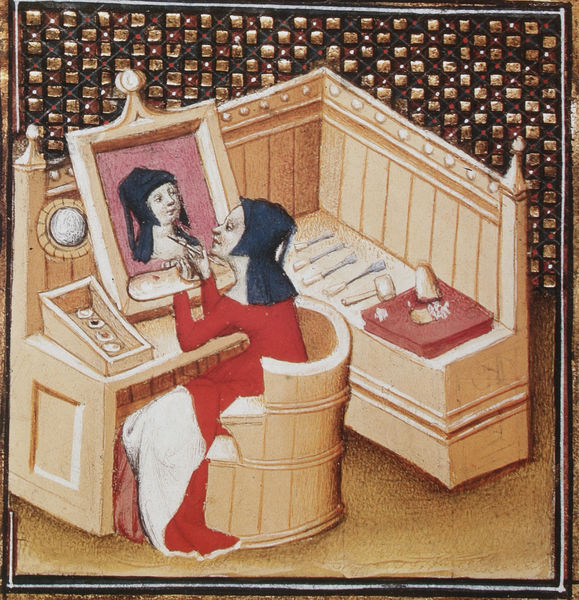
Titel: Timarete (Thamyris) - Selbstbildnis in Bocaccios "Delle donne famose"
Standort: Paris
Institution: Bibliothèque Nationale.
Schlagwörter: blau, gemälde, kopf, weiß, gelb, braun, bunt, frau, hintergrund, holz, kleid, köpfe, nase, profil, schwarz, stuhl, szene, tisch, zeichnung, zimmer, dame, rot, haube, malerei, muster, ornament, kappe, wand, augen, rahmen, bild, bildnis, hals, innenraum, portrait, porträt, rückenlehne, spiegel, boden, figur, interieur, mantel, sessel, sitzend, instrumente, gotik, rosa, schminke, rund, kopfbedeckung, schreibtisch, ecke, lehne, sitz, perspektive, farben, farbe, weis, bank, rand, kissen, karikatur, tafel, dekor, atelier, maler, malerin, staffelei, bildhauerei, zwiebel, fussboden, eckig, portait, illustration, nonne, selbstbildnis, leinwand, fass, kacheln, mosaik, kunst, künstlerin, malen, pinsel, pult, schnitzerei, kasten, knauf, schminktisch, eitel, selbstportrait, späne, werkzeug, zeichnen, hammer, mittelalter, mönch, holzbank, siegel, malkasten, malutensilien, bodne, schminken, miniatur, brau, schnitzen, auftragsarbeit, pulver, bildhauer, wandtäfelung, malend, buchmalerei, meissel, eckbank, inkunabel, täfelung, gefache, duc de berry, elbstporträts, holzsessel, les tres riches heures du duc, riches heures, selbstportträt, wekzeug, afel, gugel, 15 jahrhundert, 16. jahrhundert, schnitzt, reibestein, talent, tapestrie